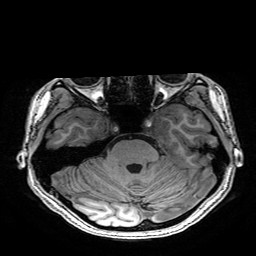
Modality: T1w
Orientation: coronal
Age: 22
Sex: female
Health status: healthy
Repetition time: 2.53 s
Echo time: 0.0034 s